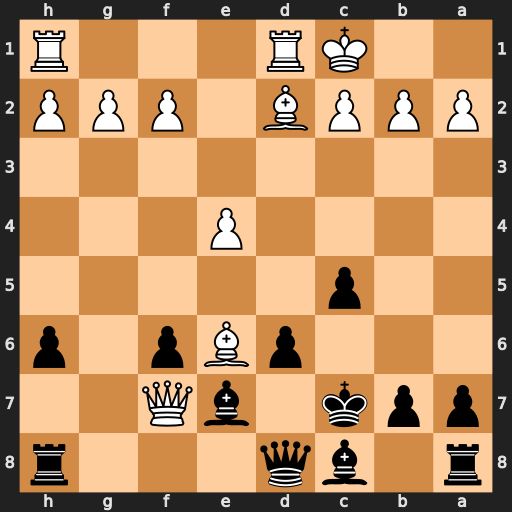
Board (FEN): r1bq3r/ppk1bQ2/3pBp1p/2p5/4P3/8/PPPB1PPP/2KR3R
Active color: b
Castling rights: -
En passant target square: -
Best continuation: Rf8 Qg6 Bxe6